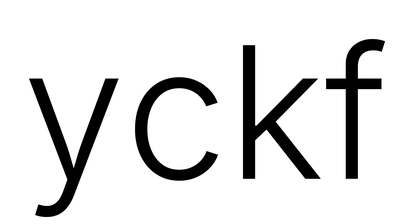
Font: Inter_Light